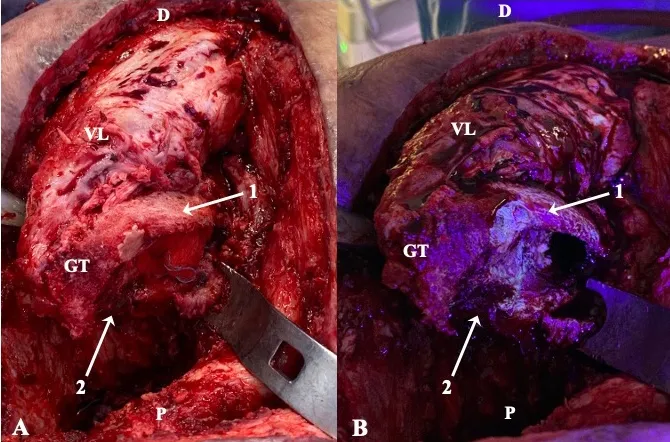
Intraoperative clinical photographs showing the ventral aspect of the
proximal femur of a patient operated through anterolateral approach, who had
been receiving minocycline 100 mg every 12 h orally for 10 d (case 2). The
surgical field prior (a) and after (b) the utilization of fluorescent light
is compared. Under the black light, viable metaphyseal bone glowed greenish
(1), whereas all that bone failing to fluoresce (2) was considered necrotic
and thus removed. D: distal; P: proximal; GT: greater trochanter; VL: vastus
lateralis.
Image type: medical_photograph (other_medical_photograph)